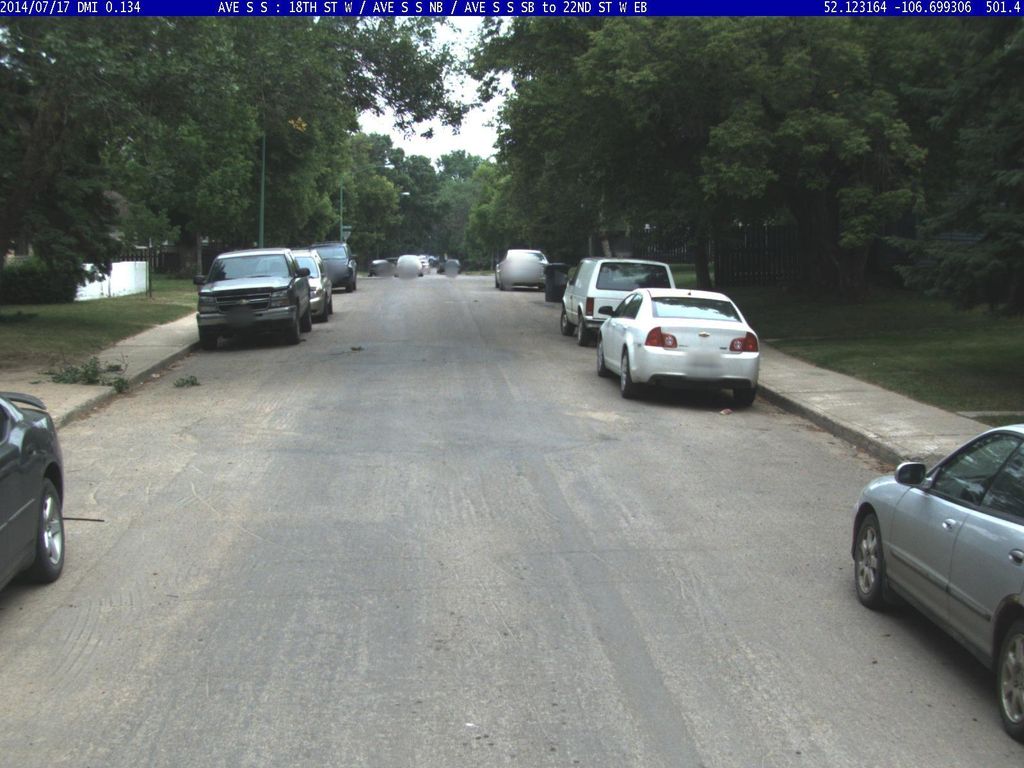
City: saskatoon